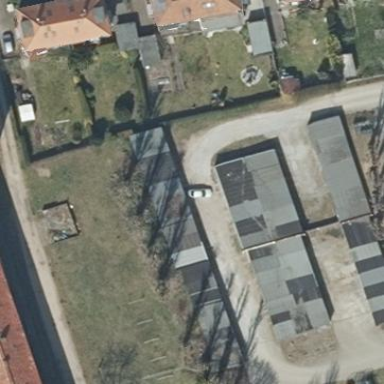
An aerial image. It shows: Garages as the designated land use.